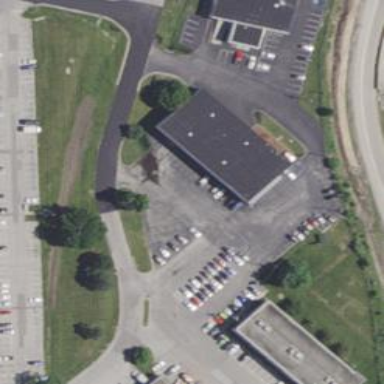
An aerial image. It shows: Parking area with surface.